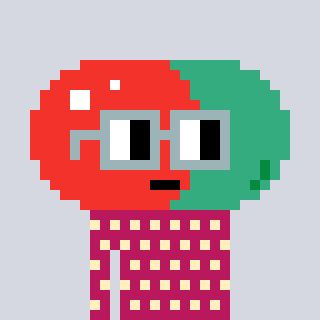
a pixel art character with square dark gray glasses, a pill-shaped head and a darkpink-colored body on a cool background